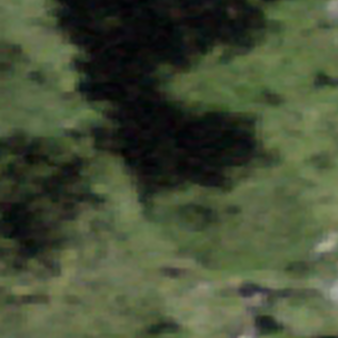
Label: other